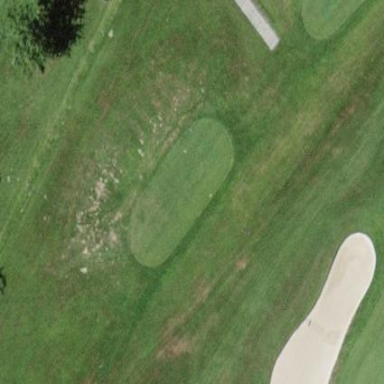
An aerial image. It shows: Grass area designated as golf tee.